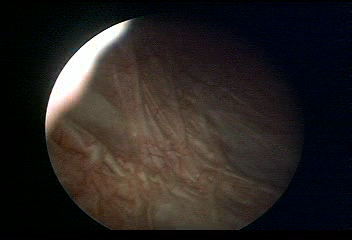
Modality: WLC
Class: Normal mucosa
Bladder cancer association: No